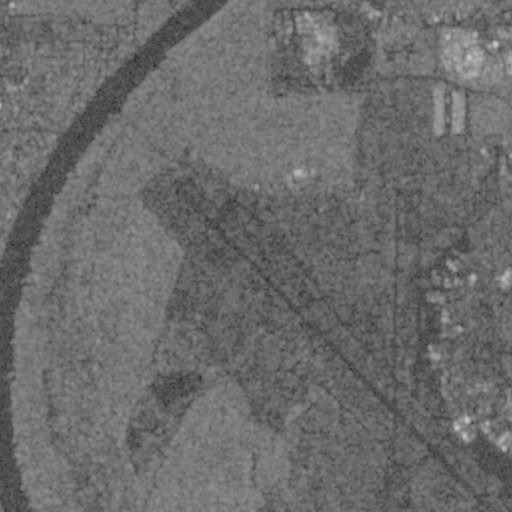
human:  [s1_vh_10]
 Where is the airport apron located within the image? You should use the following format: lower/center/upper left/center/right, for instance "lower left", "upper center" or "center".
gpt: The airport apron is located in the lower right of the image.
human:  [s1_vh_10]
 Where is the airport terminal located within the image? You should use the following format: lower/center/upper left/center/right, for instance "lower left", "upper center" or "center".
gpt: The airport terminal is located in the lower right of the image.
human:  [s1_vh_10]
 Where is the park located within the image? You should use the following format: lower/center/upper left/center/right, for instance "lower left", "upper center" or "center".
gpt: The park is located in the upper left of the image.
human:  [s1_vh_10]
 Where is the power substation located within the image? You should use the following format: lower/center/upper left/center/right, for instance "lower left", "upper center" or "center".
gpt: The power substation is located in the upper right of the image.
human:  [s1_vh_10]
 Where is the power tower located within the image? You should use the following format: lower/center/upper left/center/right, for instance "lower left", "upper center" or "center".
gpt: The power tower is located in the upper right of the image.
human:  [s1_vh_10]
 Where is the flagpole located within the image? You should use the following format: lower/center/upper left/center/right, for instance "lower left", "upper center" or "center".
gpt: The flagpole is located in the lower right of the image.
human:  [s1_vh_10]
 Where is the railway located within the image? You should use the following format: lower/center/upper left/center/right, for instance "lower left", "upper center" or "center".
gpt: The railway is located in the upper right of the image.
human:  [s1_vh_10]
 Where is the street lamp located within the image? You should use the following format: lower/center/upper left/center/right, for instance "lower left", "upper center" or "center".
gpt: The street lamp is located in the upper left of the image.
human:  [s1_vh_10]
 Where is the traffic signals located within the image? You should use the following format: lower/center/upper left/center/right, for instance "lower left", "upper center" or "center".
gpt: The traffic signals is located in the lower right of the image.
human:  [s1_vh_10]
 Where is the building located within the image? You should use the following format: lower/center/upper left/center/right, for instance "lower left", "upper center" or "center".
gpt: The building is located in the upper left of the image.
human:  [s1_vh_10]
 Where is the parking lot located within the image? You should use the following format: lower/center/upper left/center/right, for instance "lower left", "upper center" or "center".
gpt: There is no parking lot in the image.

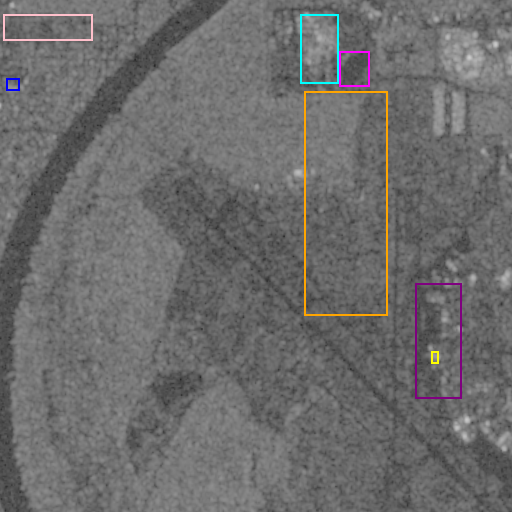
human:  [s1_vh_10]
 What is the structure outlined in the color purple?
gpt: The structure outlined in purple is an airport apron.
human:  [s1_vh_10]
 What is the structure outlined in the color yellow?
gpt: The structure outlined in yellow is an airport terminal.
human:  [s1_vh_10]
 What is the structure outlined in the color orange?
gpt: The structure outlined in orange is a crop field.
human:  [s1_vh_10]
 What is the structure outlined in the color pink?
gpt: The structure outlined in pink is a park.
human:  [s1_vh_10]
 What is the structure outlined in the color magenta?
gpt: The structure outlined in magenta is a parking lot.
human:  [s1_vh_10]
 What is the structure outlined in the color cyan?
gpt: The structure outlined in cyan is a building.
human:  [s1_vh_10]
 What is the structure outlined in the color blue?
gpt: The structure outlined in blue is a building.
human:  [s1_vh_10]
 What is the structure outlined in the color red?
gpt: There is no red outline.